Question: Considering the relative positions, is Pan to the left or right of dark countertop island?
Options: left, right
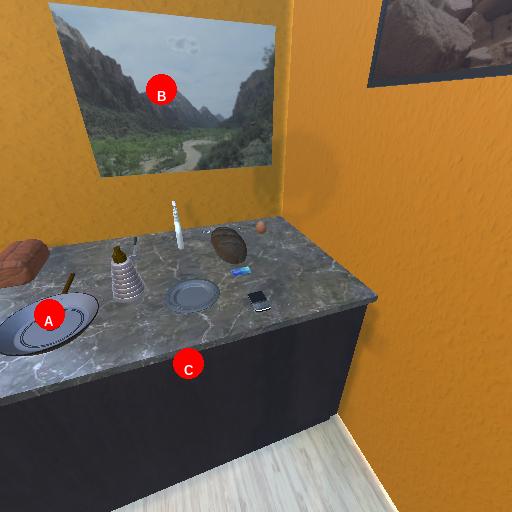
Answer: left